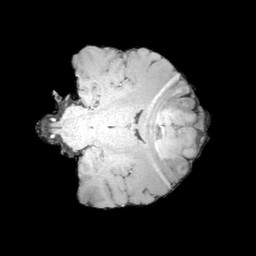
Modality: MP2RAGE
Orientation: coronal